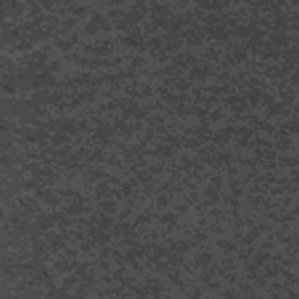
Label: frost